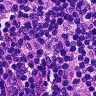
Metastatic tissue present: no